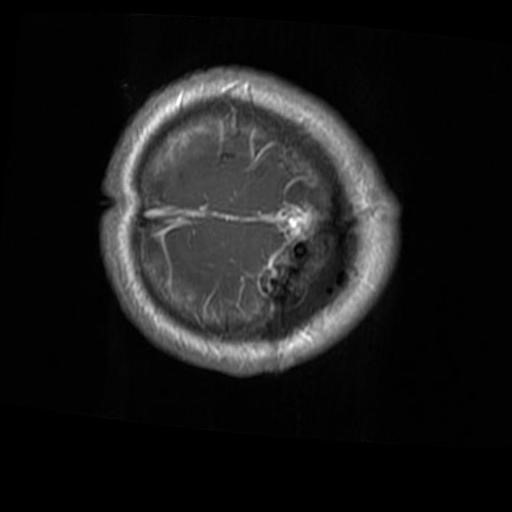
Label: brain_glioma